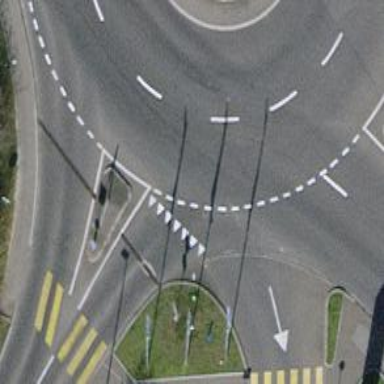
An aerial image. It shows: Road with "give way" sign.